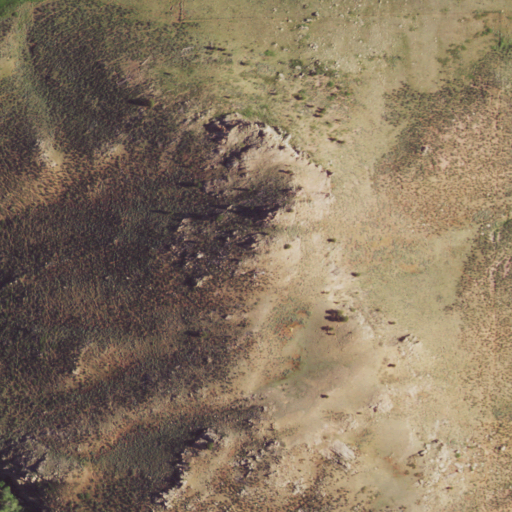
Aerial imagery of mountain in Wyoming named Eagle Top containing grassland, evergreen forest, and shrub